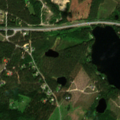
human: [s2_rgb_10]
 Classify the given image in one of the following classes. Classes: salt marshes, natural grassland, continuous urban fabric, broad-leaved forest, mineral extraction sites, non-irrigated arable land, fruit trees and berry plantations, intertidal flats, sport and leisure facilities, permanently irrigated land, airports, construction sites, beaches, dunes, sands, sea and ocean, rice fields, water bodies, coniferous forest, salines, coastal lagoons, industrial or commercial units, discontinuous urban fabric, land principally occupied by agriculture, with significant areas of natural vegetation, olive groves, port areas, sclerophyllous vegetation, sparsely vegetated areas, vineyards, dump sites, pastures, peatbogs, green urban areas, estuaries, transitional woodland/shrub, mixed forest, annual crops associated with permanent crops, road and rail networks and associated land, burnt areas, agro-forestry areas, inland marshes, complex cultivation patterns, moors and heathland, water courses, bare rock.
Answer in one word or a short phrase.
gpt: coniferous forest, mixed forest, transitional woodland/shrub, water bodies